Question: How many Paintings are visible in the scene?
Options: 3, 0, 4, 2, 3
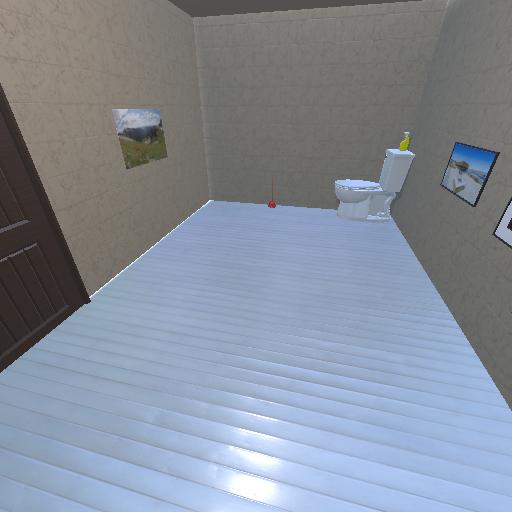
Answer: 3